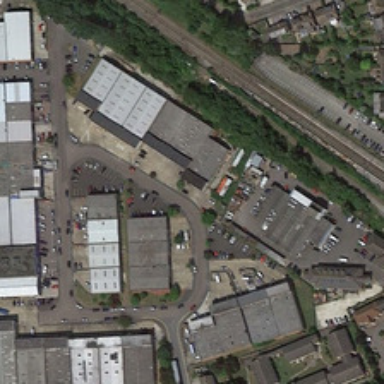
Many buildings and some green trees are in two sides of railways in an industrial area .